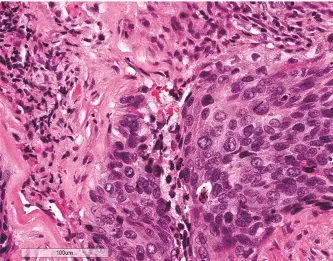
(C) Patient B, hematoxylin and eosin stain of recurrent cervical cancer showing areas of invasive focally keratinizing, moderately differentiated squamous carcinoma involving entire thickness of the stroma (x20 magnification, scale 100 microm).
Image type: pathology (h&e)